Question: ive recently activated opcache but it doesn't appear to be working.
It's confirmed activated via phpinfo()

As you can see
0 hits
1 miss
1 cached script (opcached gui)
What am I missing?
Server is a Linux server centos 6.5 vps
PHP 5.5
A bit more info about opcache configuration
opcache_enabled true
cache_full false
restart_pending false
restart_in_progress false
used_memory 8.54 MB
free_memory 503.46 MB
wasted_memory 0 bytes
current_wasted_percentage 0.00%
buffer_size <PHONE>
used_memory 446.41 kB
free_memory 3.56 MB
number_of_strings 4895
num_cached_scripts 1
num_cached_keys 1
max_cached_keys 65407
hits 0
start_time Sat, 26 Jul 14 23:20:32 +0000
last_restart_time never
oom_restarts 0
hash_restarts 0
manual_restarts 0
misses 1
blacklist_misses 0
blacklist_miss_ratio 0.00%
opcache_hit_rate 0.00%
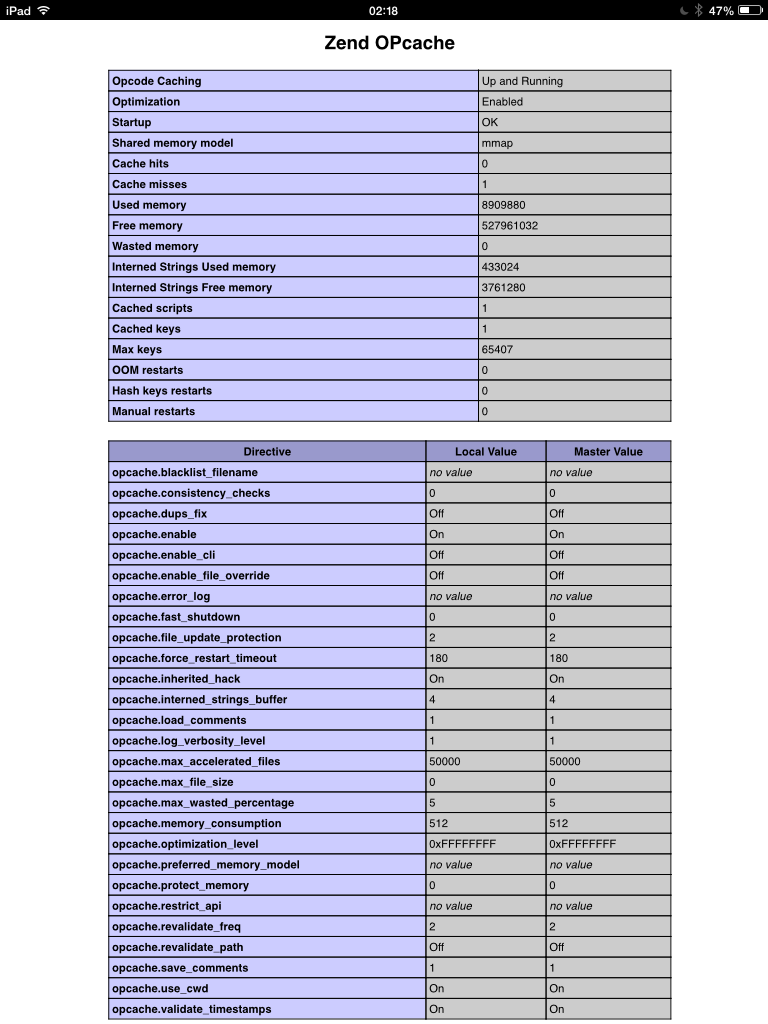
Answer: This looks like you are using cgi rather than . The shared memory area (SMA) is used for both, but it only persists request-to-request for the latter.